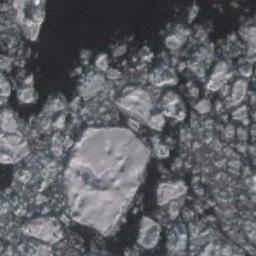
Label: sea_ice